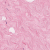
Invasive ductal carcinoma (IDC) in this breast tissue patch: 0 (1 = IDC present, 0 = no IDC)